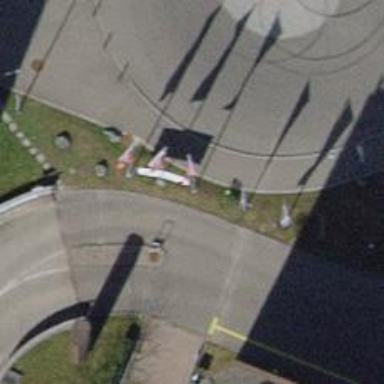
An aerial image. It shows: Flagpole with advertising flag attached to it.